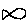
Label: fish